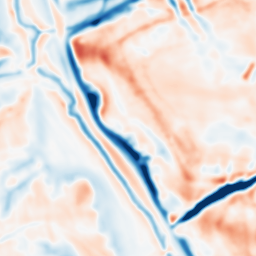
Category: multiscale
Decomposition family: dog_multiscale
Decomposition parameters: sigma_ratio: 1.6
n_scales: 3
base_sigma: 2
Upsampling method: linear_exact
Upsampling parameters: scale: 8
Upsampling scale: 8